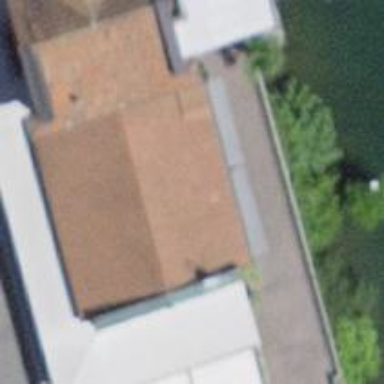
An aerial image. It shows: Café.